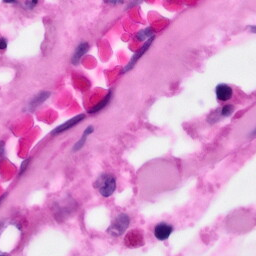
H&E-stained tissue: Pancreatic